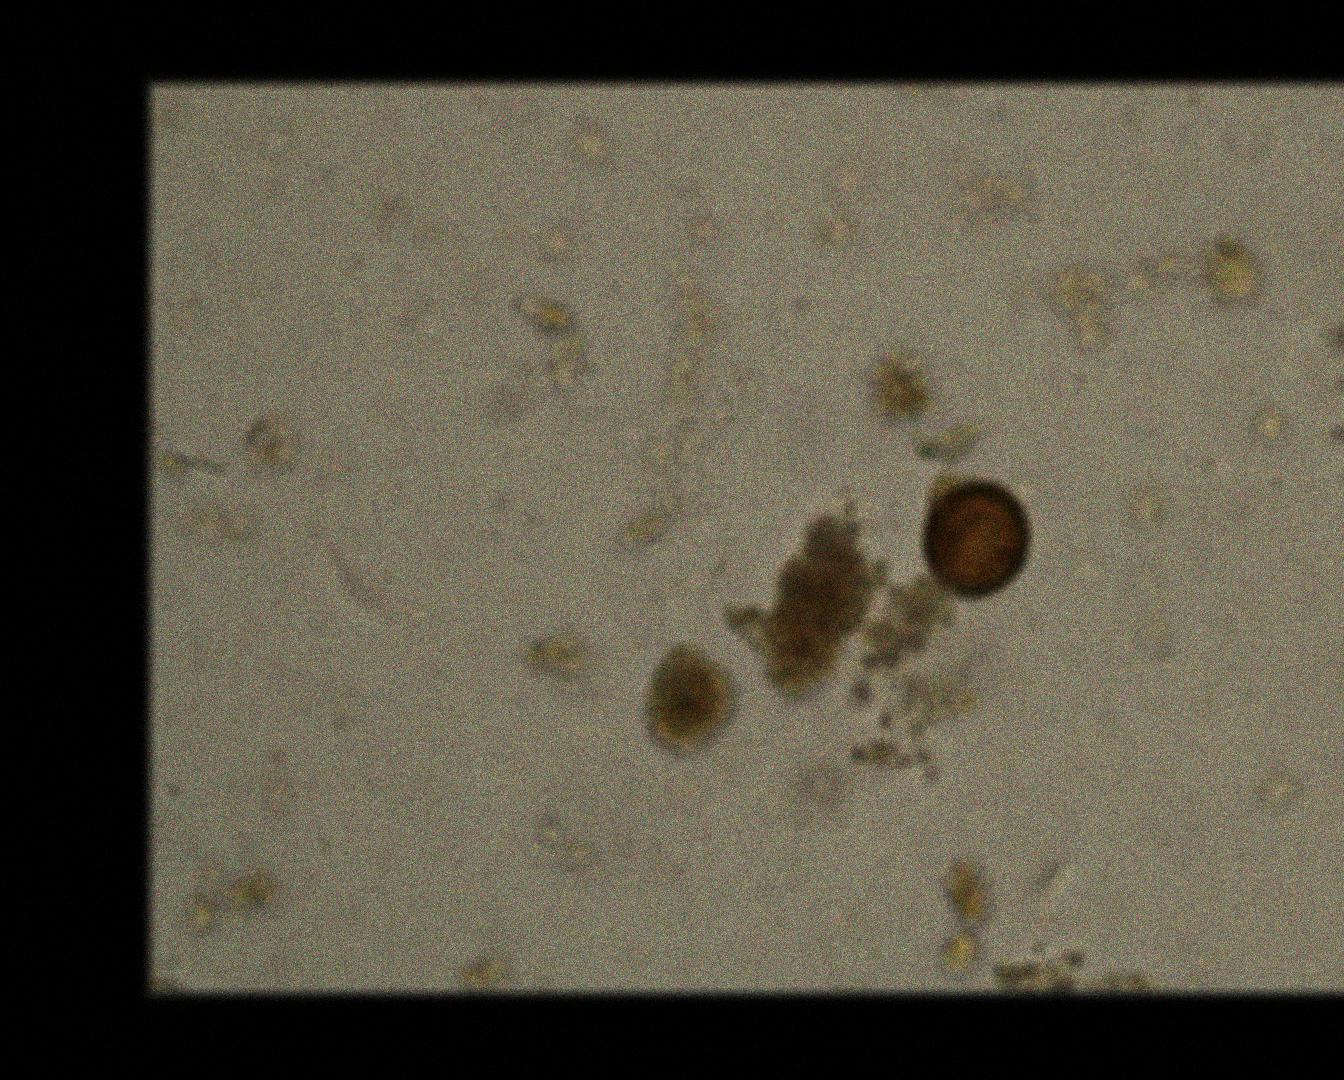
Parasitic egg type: Taenia spp. egg